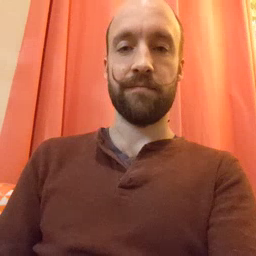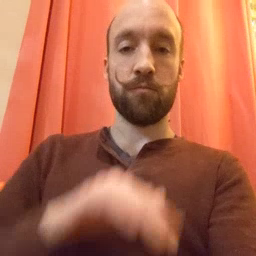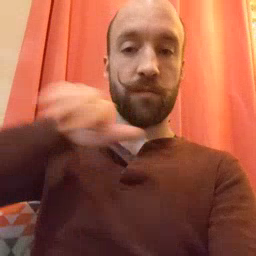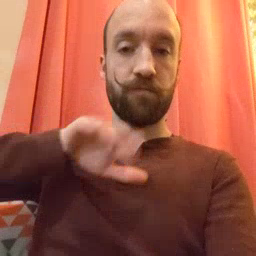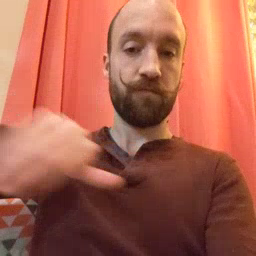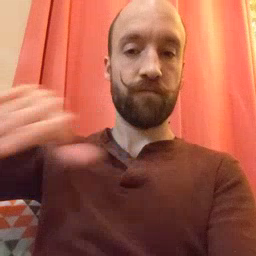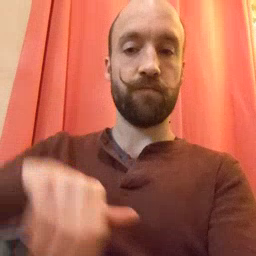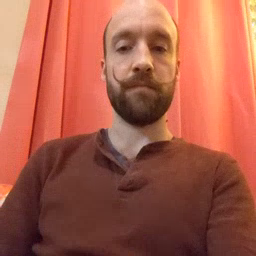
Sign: pool